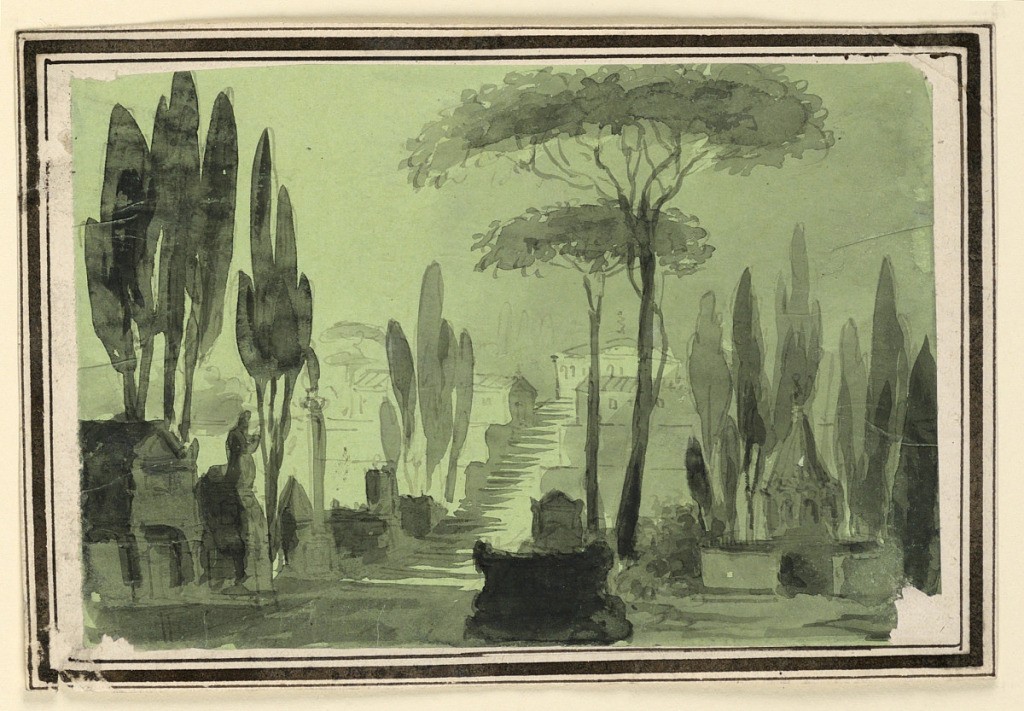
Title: Stage Design, Stairs Between Tombs
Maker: Pietro Narducci, Italian, active 1809 - 1841
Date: early 19th century
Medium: Pen and sepia ink, brush and wash on green paper
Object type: Drawing
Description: Horizontal rectangle. Path leading up stairs runs between tombs, buildings in background, trees in foreground.